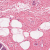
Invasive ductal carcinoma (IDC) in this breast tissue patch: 0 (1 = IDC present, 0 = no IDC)